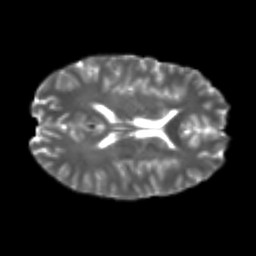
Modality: T2w
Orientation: axial
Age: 23
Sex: male
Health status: healthy
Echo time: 0.074 s